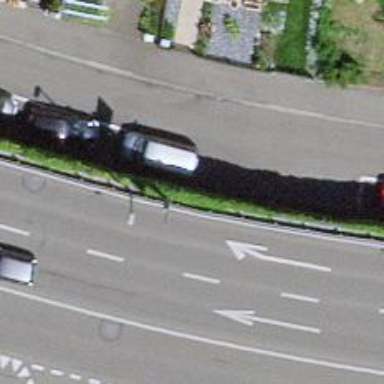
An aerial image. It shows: Tunnel footway.